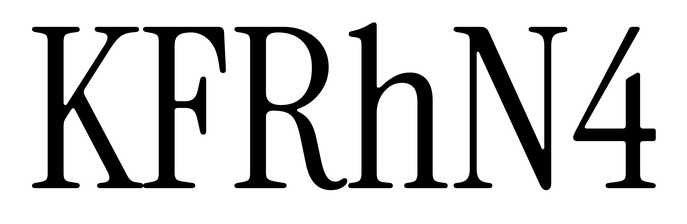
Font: InstrumentSerif-Regular